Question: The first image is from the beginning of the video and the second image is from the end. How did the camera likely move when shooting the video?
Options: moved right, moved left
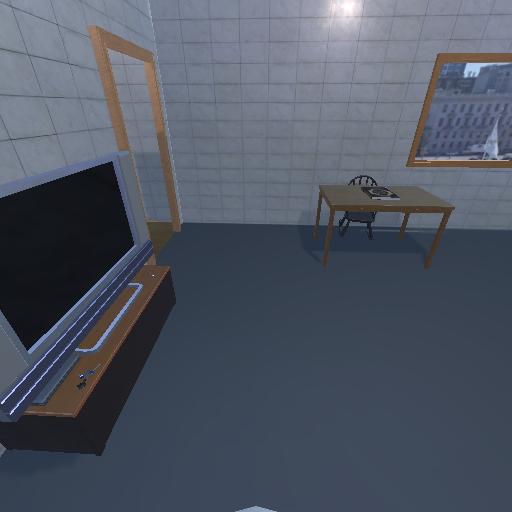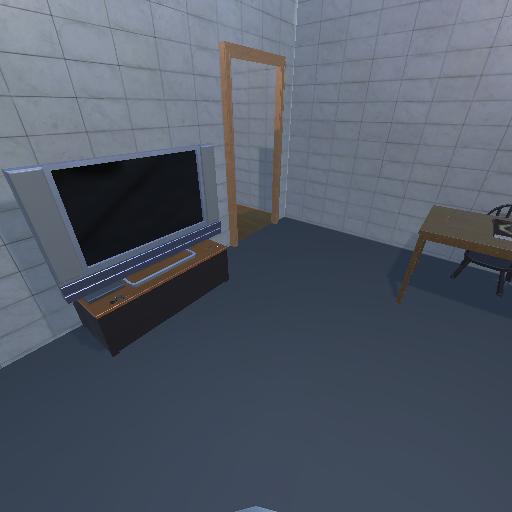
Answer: moved right